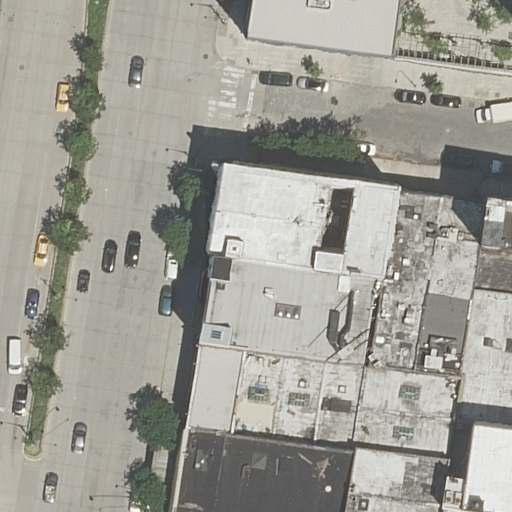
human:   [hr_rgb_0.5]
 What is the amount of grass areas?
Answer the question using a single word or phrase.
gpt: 1

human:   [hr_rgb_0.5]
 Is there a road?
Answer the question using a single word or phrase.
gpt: yes

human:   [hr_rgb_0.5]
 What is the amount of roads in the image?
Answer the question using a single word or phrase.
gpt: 7

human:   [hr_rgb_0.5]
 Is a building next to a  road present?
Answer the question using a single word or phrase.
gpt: yes

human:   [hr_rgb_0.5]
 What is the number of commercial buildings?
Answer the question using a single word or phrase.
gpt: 0

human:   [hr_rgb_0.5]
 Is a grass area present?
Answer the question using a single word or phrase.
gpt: yes

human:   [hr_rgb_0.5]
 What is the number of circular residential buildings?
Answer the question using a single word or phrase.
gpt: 0

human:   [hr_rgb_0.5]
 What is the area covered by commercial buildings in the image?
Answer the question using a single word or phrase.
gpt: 0m2

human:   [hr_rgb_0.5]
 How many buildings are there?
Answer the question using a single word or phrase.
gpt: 10

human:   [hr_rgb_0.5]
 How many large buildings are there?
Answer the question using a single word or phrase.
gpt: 3

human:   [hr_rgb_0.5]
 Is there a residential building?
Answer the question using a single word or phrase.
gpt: yes

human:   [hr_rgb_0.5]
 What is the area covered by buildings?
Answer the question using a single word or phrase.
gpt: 3391m2

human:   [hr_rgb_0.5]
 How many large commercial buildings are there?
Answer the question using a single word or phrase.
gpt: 0

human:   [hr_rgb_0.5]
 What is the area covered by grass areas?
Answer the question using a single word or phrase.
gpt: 323m2

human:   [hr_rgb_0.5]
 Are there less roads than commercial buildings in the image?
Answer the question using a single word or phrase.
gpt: no

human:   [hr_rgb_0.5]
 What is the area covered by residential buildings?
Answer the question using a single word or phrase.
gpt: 3391m2

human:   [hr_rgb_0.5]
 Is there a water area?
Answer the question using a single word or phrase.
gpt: no

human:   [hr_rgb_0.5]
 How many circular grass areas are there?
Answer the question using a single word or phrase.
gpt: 0

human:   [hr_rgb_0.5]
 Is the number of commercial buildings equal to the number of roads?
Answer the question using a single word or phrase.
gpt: no

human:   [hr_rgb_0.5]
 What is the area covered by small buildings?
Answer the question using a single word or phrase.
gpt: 3m2

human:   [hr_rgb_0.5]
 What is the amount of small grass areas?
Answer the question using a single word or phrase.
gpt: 0

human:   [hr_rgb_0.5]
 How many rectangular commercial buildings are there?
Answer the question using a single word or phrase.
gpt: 0

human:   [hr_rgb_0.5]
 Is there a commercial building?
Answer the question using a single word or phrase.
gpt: no

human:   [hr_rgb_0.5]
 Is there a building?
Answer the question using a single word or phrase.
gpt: yes

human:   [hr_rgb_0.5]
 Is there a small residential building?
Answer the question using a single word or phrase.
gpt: yes

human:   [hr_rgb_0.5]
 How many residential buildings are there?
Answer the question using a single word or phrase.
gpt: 10

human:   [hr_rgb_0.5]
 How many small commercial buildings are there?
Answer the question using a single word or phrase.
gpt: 0

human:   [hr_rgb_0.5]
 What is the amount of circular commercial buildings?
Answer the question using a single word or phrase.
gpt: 0

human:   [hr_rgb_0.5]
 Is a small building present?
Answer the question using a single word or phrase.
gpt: yes

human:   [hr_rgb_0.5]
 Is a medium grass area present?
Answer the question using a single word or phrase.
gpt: yes

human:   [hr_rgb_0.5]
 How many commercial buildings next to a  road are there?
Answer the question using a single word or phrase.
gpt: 0

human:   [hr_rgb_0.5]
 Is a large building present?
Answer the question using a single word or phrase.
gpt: yes

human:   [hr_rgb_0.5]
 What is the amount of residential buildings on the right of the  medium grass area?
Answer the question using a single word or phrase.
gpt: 10

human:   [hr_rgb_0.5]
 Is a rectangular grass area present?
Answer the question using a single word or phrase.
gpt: yes

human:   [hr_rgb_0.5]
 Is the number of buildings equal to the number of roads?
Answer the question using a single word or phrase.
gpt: no

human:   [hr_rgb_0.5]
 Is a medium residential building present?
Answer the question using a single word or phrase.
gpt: yes

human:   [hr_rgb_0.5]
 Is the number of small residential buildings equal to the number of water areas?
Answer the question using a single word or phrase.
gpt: no

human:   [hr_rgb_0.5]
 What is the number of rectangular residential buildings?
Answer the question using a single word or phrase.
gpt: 9

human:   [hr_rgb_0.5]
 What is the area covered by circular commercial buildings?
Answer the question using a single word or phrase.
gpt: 0m2

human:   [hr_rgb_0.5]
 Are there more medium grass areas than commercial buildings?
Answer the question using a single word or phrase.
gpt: yes

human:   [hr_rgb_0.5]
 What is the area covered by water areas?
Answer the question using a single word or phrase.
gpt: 0m2

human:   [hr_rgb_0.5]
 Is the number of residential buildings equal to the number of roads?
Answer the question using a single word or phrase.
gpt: no

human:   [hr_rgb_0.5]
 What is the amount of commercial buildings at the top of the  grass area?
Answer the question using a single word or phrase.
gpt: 0

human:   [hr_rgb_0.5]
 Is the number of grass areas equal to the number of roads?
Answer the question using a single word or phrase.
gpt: no

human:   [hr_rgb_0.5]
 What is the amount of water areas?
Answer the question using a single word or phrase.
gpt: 0

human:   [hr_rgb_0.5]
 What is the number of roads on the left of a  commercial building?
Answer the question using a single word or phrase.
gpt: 0

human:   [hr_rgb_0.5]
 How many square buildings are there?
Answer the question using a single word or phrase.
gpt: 0

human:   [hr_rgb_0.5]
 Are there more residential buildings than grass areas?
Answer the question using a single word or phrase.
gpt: yes

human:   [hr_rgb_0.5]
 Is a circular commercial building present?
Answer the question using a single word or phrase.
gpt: no

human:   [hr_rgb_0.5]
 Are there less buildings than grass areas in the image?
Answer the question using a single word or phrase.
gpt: no

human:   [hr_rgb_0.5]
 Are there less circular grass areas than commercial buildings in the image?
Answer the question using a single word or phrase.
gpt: no

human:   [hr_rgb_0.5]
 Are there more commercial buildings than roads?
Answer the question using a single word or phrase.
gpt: no

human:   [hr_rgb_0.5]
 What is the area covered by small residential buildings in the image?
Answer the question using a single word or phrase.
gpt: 3m2

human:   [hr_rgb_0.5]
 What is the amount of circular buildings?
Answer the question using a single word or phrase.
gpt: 0

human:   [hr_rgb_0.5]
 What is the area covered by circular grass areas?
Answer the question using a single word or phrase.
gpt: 0m2

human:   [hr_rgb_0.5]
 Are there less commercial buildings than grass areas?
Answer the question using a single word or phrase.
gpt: yes

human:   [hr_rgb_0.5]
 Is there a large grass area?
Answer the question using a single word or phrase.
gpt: no

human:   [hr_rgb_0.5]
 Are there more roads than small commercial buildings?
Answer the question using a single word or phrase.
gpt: yes

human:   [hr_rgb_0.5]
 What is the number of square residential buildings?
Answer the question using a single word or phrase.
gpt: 0

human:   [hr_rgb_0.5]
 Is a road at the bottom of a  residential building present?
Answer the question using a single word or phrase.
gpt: yes

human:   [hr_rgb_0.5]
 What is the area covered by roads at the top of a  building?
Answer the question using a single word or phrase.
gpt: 0m2

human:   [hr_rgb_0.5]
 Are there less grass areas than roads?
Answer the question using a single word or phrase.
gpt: yes

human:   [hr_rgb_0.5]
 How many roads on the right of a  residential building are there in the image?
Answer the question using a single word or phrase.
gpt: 0

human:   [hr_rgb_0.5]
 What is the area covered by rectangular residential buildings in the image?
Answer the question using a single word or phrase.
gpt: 2830m2